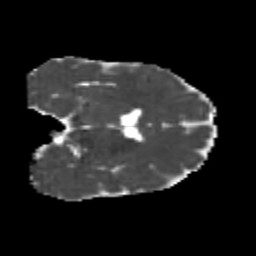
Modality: MD
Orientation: coronal
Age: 24
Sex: female
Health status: healthy
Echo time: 0.074 s